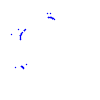
Particle: proton